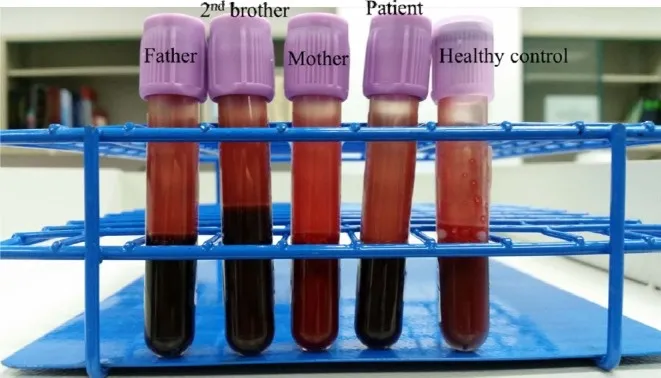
(From right) Venous blood in ethylenediaminetetraacetic acid (EDTA) tube of healthy control (normal colour), patient (dark brown colour), patient's mother (normal colour), patient's second brother and patient's father (dark brown colour).
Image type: radiology (x_ray)